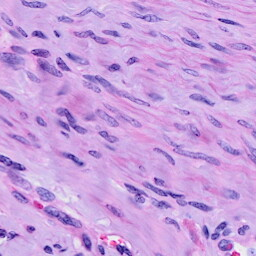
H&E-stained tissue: Cervix